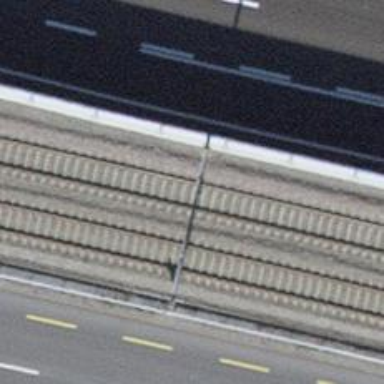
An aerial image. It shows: Railway milestone.